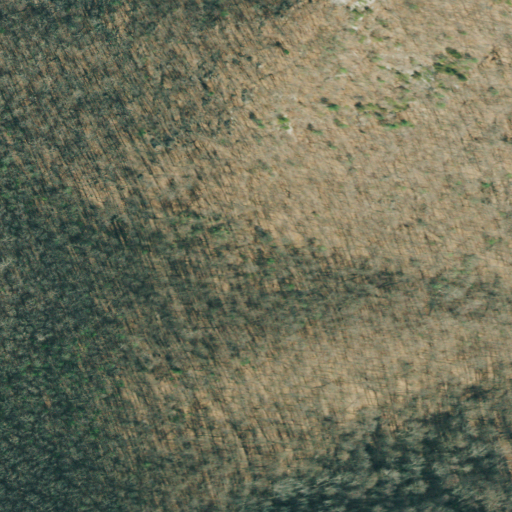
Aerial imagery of gap in Georgia named Lunsford Gap containing deciduous forest and shrub